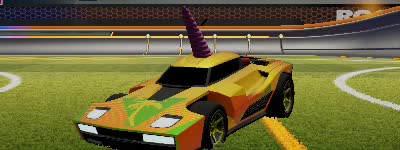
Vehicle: breakout